Field crop: maize
Growth stage: 2
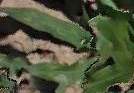
Species: maize